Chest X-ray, PA view. Patient: 11 years old, sex M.
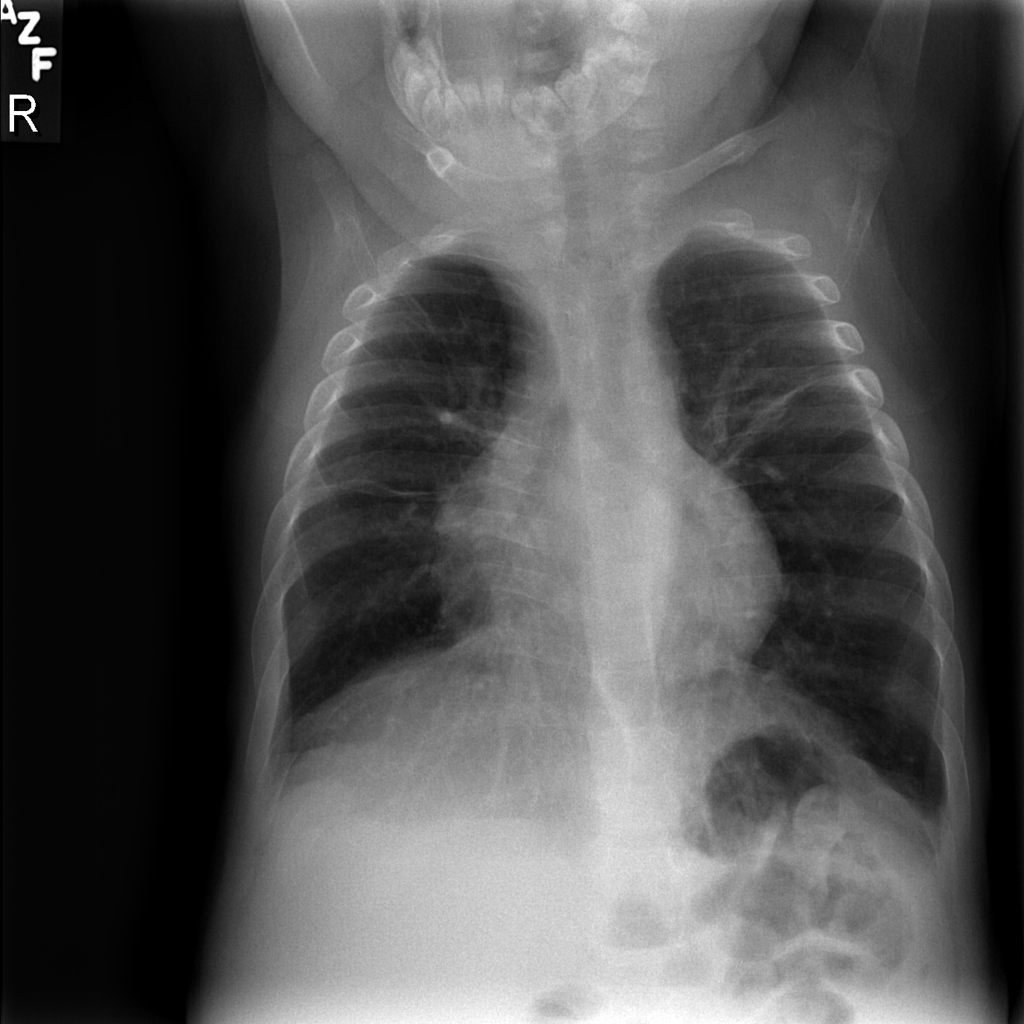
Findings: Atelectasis